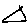
Label: triangle